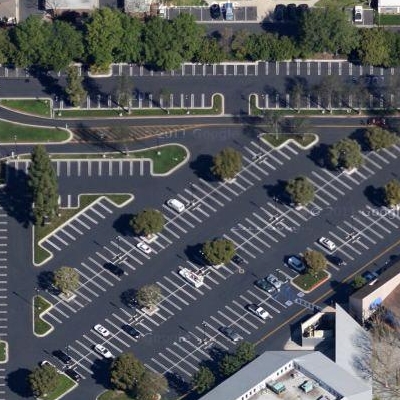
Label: gParking